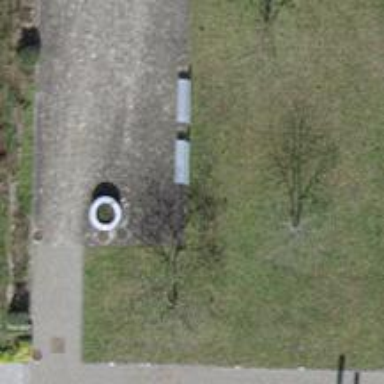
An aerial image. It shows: Bench.